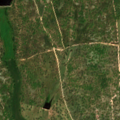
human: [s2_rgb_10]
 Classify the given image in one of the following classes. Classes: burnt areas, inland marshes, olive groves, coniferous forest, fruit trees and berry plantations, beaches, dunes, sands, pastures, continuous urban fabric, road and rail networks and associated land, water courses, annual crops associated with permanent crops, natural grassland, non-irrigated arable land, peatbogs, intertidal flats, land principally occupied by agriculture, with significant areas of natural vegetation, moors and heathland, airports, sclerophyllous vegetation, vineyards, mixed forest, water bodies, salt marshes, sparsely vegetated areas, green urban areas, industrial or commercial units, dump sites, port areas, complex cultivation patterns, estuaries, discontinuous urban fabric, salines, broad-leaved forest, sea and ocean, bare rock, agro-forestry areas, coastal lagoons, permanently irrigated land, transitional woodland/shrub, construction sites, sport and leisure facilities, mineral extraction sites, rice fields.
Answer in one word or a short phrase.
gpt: continuous urban fabric